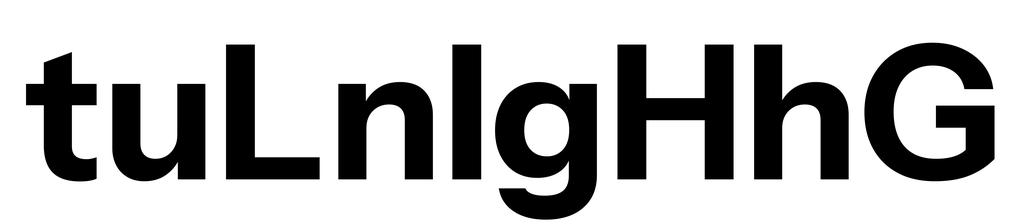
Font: InstrumentSans_Bold